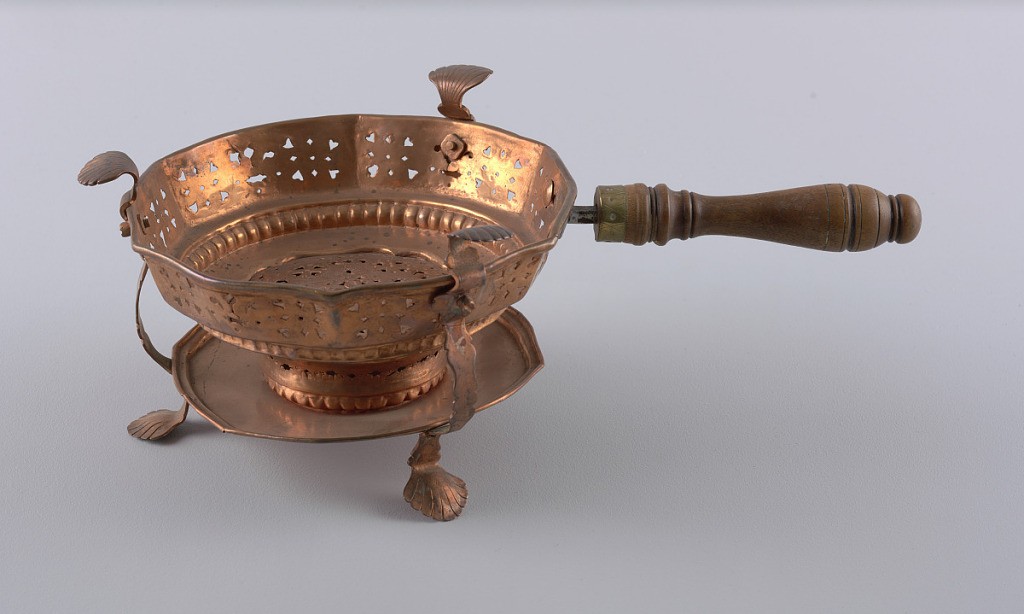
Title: heater
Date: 17th century
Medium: Pierced copper, turned wood
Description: Dish is a decagon in plan, rounded with gadrooning at bottom. Pierced throughout. Three shell-shaped prongs connecting to shell-shaped feet. Turned wood handle.